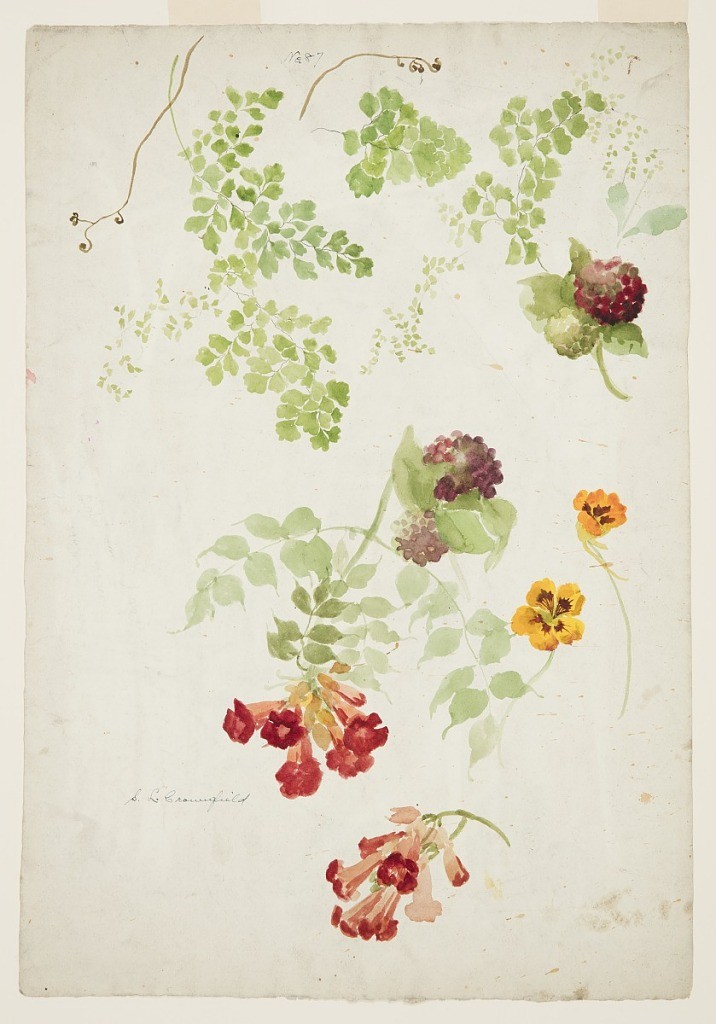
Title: Stuy of Maidenhair Fern, Trumpet Vine and Nasturtium
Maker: Sophia L. Crownfield, American, 1862–1929
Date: early 20th century
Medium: Brush and watercolor on paper
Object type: Drawing
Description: Vertical sheet depicting studies of maidenhair fern, trumpet vine and nasturtium naturalistically rendered. On verso, studies of roses, hollyhock leaves and elm trees.